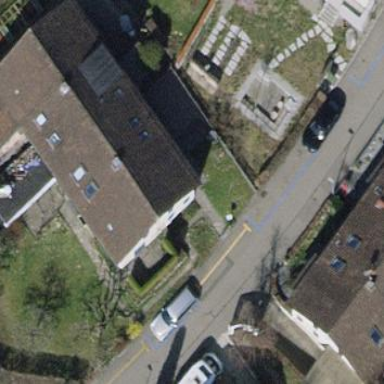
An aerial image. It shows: Semi-detached house with gabled roof.